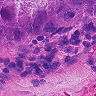
Metastatic tissue present: yes